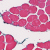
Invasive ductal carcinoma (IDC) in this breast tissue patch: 0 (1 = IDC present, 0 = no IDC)